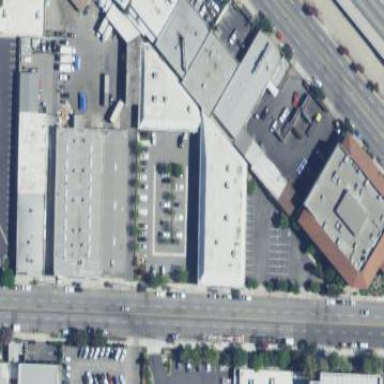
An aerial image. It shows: Commercial building.